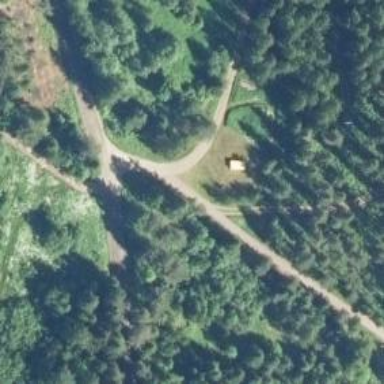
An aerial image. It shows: Shelter building.